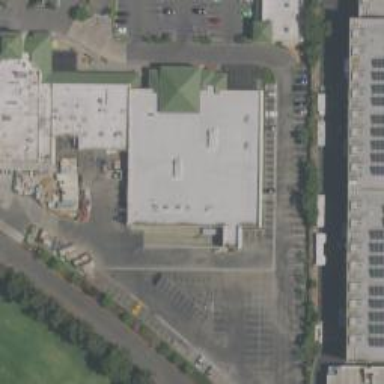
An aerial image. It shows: Retail building.